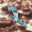
Label: 2